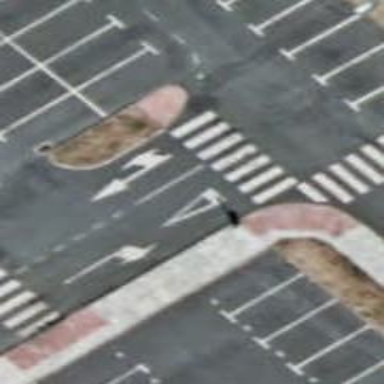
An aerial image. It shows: Road with "give way" sign.